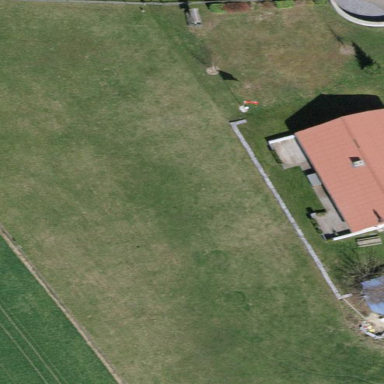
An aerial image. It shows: Fence is in the image.